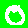
Digit: 0